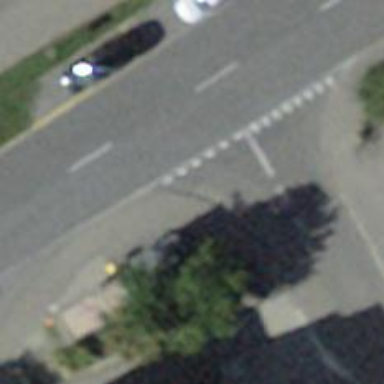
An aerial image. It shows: Post box.